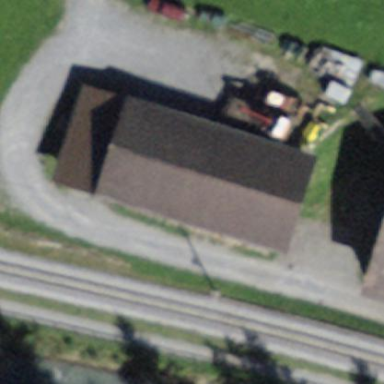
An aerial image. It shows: Warehouse building.